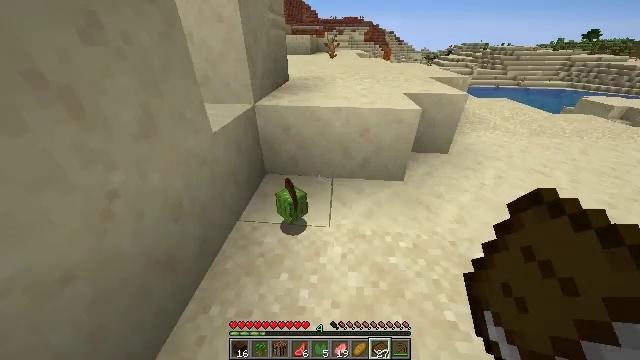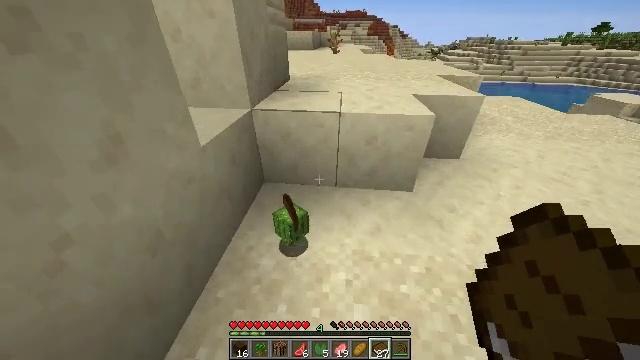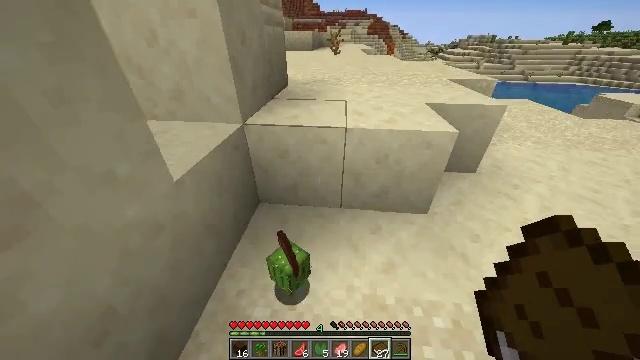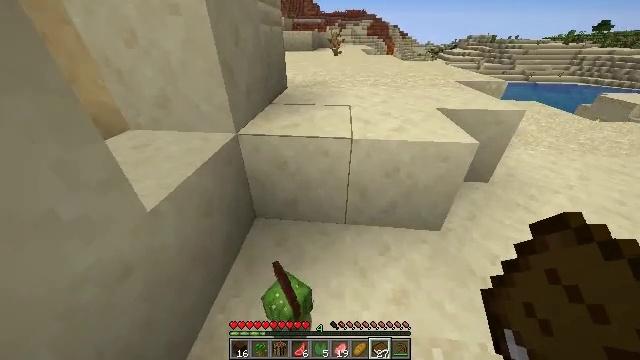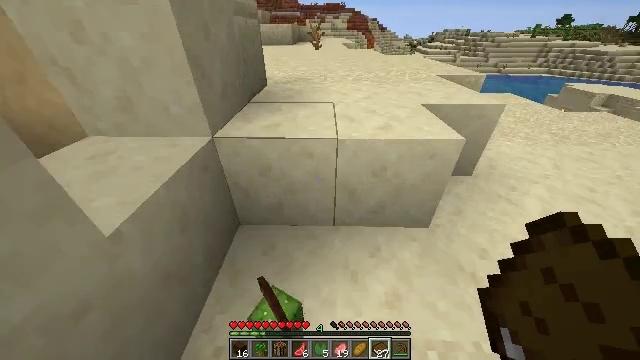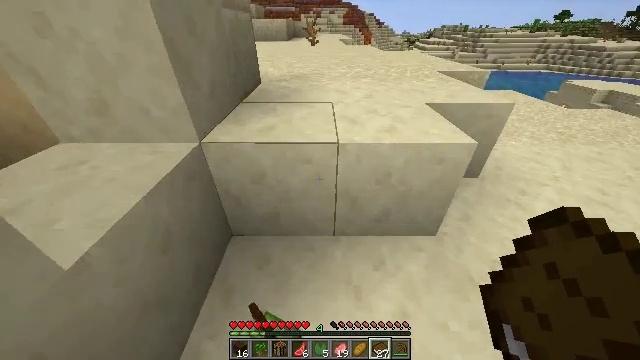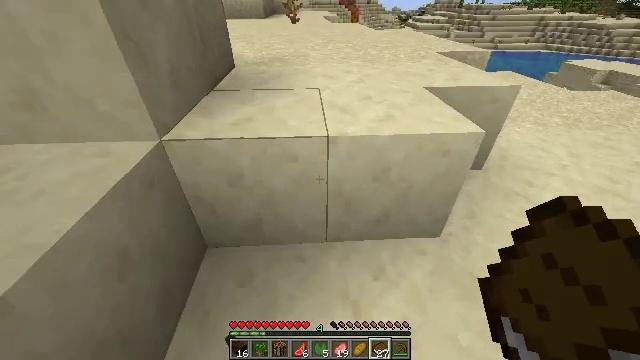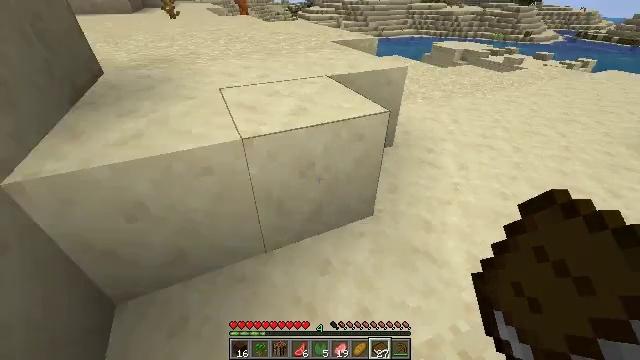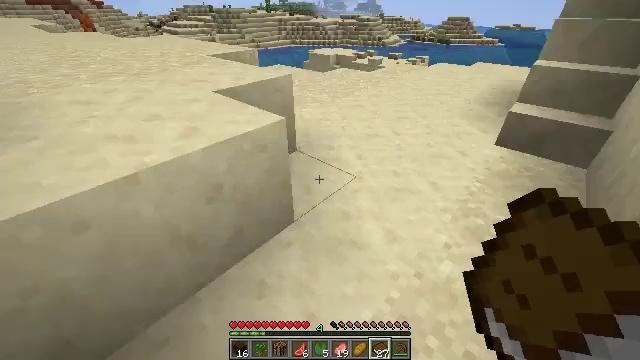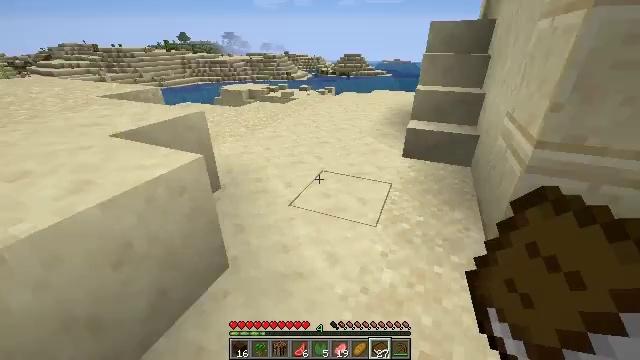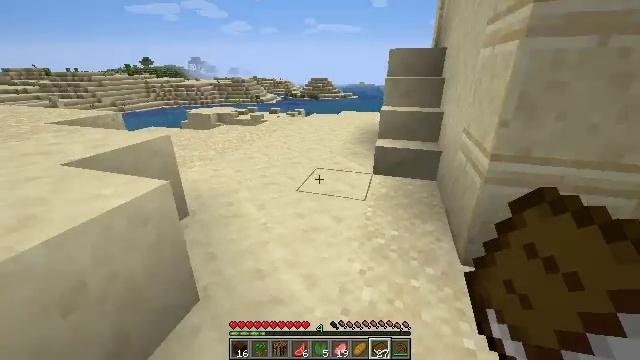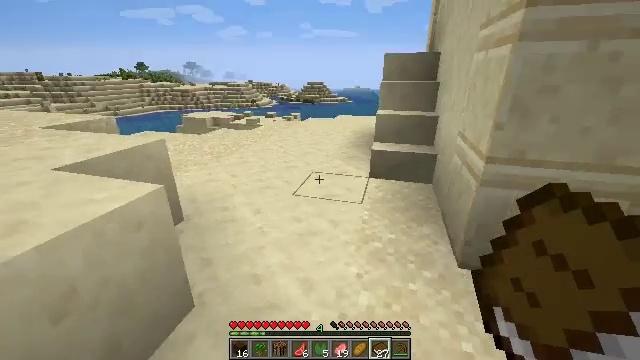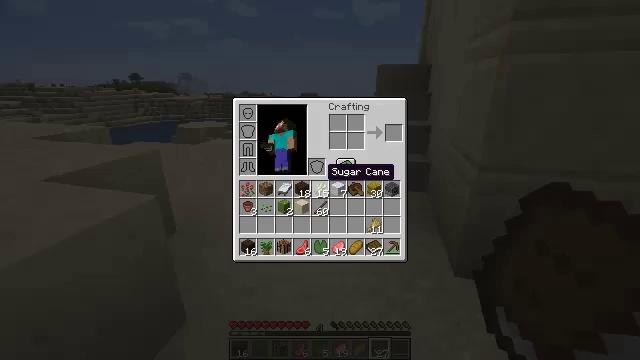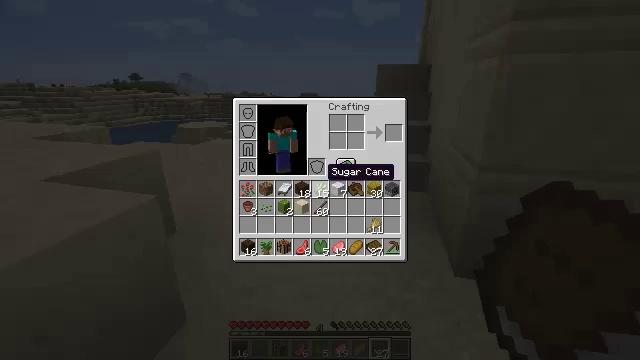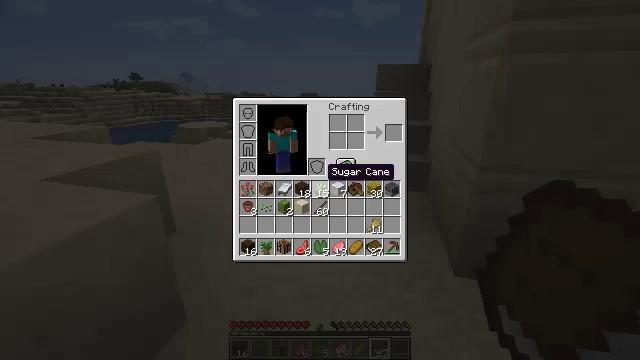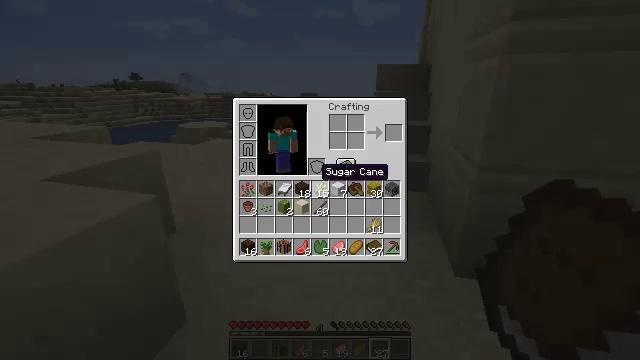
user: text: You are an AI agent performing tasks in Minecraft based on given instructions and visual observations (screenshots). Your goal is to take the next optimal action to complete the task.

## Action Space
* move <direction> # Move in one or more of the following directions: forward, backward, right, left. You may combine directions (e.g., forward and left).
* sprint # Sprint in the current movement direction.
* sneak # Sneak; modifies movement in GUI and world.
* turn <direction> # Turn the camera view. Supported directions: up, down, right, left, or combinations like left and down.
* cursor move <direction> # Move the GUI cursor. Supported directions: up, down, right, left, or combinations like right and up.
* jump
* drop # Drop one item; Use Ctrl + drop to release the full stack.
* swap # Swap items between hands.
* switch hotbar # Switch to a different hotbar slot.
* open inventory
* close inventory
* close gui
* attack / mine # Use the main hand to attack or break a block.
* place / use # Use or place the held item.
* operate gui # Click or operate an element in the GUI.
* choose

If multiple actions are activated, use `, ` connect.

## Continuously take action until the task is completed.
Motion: motion action
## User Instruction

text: Drop a cactus.
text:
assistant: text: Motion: move forward
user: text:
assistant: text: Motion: move forward
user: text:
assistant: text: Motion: move forward
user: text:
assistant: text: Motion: turn right and down
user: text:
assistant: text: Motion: no_op
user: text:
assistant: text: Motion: turn right and down
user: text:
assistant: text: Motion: turn right
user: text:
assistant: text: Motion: turn right and up
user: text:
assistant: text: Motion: turn right and up
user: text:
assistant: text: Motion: turn right and up
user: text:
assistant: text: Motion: no_op
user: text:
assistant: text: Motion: turn right and up, open inventory
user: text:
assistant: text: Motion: open inventory
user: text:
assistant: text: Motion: open inventory
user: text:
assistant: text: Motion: no_op
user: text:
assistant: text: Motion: sprint, cursor move left
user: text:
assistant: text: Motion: sprint, cursor move left and down
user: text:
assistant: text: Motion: sprint, cursor move left
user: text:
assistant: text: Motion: sprint
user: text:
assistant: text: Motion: sprint
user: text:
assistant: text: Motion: sprint, cursor move right
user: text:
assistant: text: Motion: sprint
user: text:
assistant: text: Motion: sprint
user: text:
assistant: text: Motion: sprint
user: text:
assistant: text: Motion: sprint
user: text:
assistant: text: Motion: sprint
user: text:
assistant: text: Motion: sprint
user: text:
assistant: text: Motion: sprint
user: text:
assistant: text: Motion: sprint
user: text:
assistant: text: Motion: sprint